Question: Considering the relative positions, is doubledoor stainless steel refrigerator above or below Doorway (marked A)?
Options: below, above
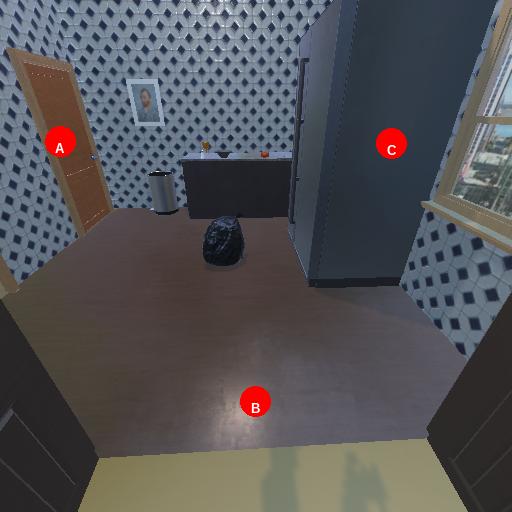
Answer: below